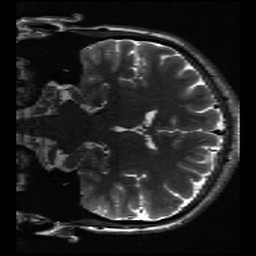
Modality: inplaneT2
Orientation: coronal